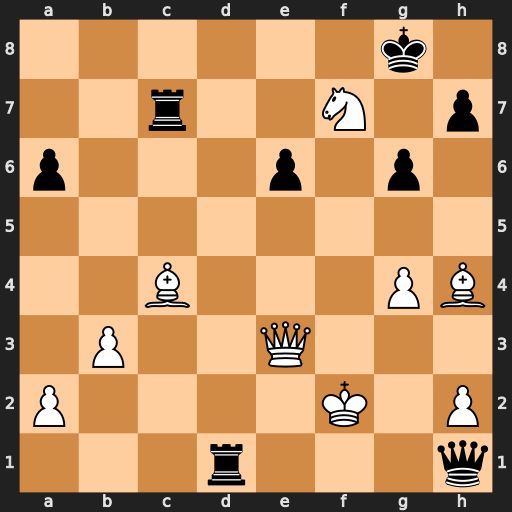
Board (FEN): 6k1/2r2N1p/p3p1p1/8/2B3PB/1P2Q3/P4K1P/3r3q
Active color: w
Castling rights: -
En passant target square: -
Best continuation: Nh6+ Kf8 Qf4+ Ke8 Qxc7